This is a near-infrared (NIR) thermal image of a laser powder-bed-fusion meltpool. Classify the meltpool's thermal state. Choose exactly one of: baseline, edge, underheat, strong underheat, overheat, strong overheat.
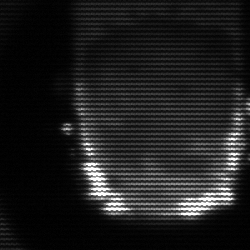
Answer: strong underheat